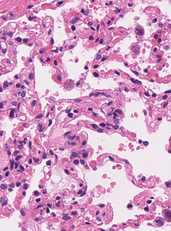
Tumor epithelial tissue: no
Tumor-associated stroma tissue: no
Normal tissue: yes